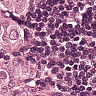
Metastatic tissue present: yes